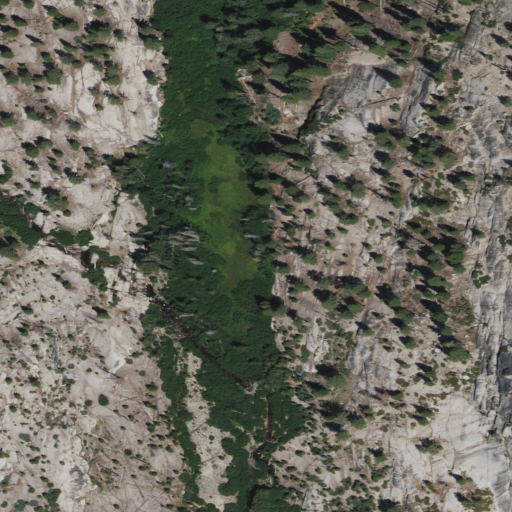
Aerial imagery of valley in California named Snow Canyon containing shrub, evergreen forest, and woody wetlands